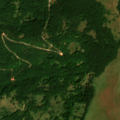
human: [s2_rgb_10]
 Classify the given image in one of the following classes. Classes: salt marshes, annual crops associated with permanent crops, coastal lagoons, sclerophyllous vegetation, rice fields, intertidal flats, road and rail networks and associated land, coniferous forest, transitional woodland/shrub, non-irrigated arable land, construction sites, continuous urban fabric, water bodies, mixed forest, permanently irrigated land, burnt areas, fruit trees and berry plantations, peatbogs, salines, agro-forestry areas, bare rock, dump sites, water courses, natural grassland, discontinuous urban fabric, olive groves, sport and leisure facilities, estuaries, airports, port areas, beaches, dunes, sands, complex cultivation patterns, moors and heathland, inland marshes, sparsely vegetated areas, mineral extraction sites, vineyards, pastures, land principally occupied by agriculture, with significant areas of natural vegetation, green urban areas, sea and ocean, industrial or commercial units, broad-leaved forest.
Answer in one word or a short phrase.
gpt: broad-leaved forest, natural grassland